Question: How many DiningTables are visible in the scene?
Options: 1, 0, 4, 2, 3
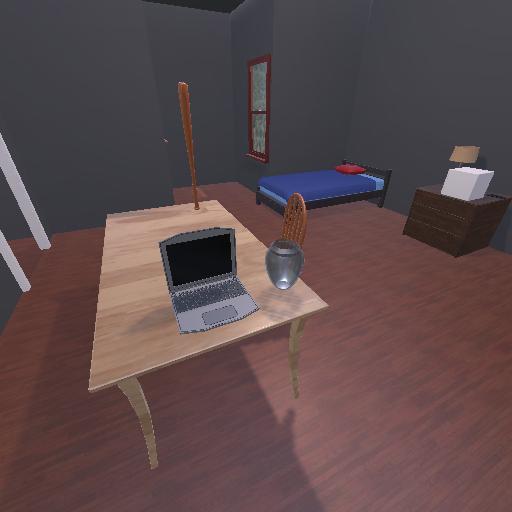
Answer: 1